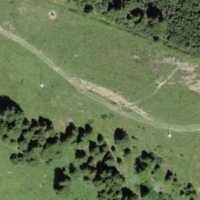
EUNIS habitat code: 24
Species observed at this site:
Alnus alnobetula